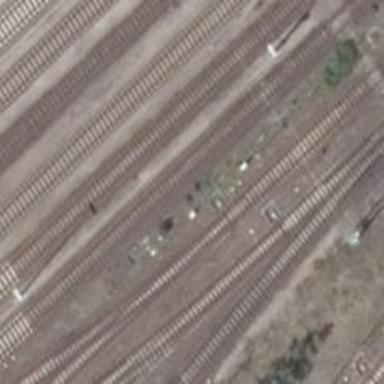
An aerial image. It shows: Railway switch.